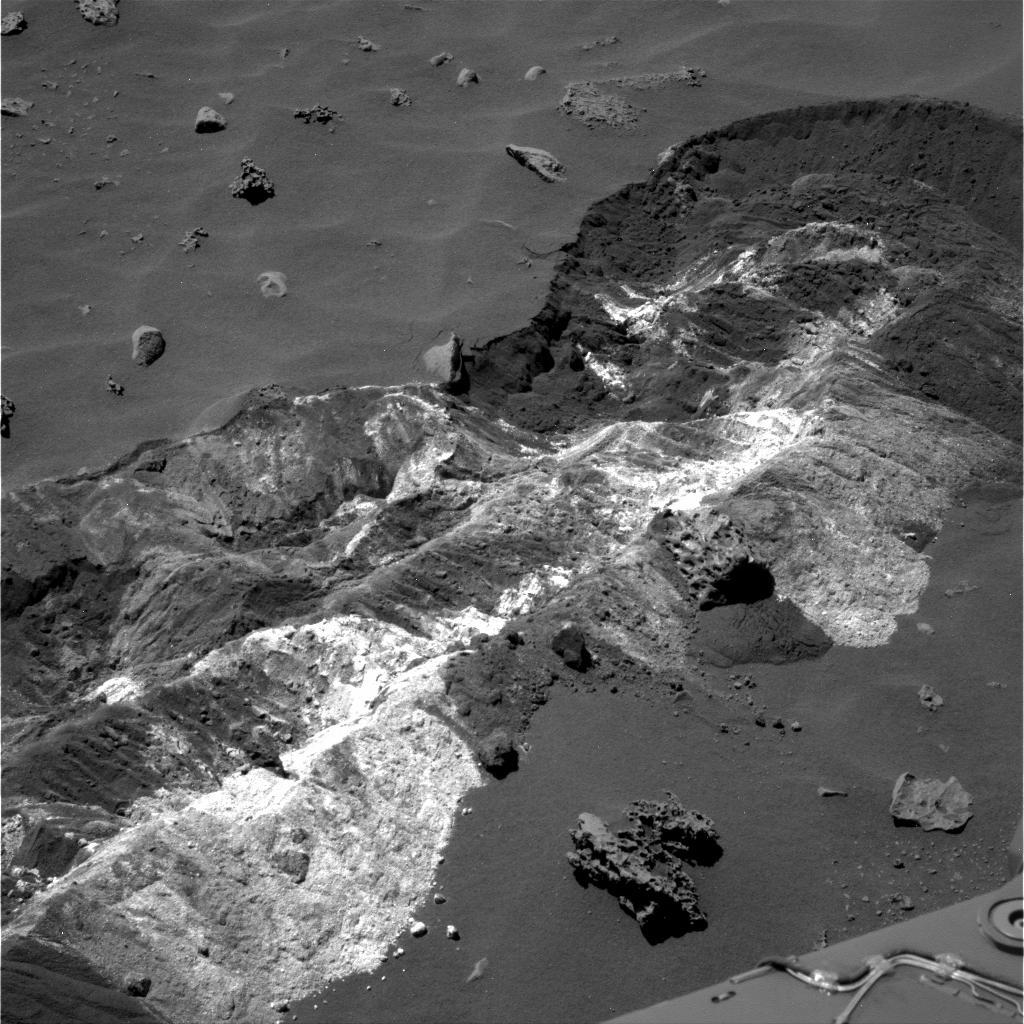
Terrain classes present: Background, Bedrock, Gravel / Sand / Soil, Rock, Shadow